Field crop: tomato
Growth stage: 1
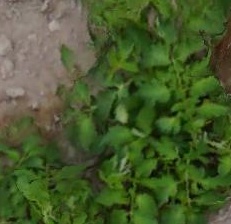
Species: tomato